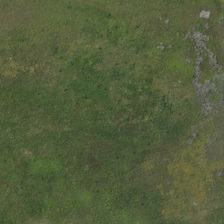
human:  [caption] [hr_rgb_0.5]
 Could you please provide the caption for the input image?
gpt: it is a piece of green meadow .

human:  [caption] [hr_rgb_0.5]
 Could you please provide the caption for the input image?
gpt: it is a piece of green meadow .

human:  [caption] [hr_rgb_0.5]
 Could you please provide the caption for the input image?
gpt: it is a piece of green meadow .

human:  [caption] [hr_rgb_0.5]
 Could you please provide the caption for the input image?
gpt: it is a piece of green meadow .

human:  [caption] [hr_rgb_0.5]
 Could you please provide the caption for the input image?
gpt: it is a piece of green meadow .